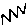
Label: zigzag